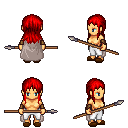
a pixel art fantasy rpg character, female body template, human, tanned skin, gray cape, white pants, red unkempt hairstyle, leather bracers, brown slippers, spear, four views (front, back, left, right), 2x2 character sprite sheet, small pixel art, hard edges, no anti-aliasing